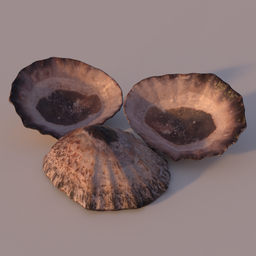
Label: animals